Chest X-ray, PA view. Patient: 52 years old, sex F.
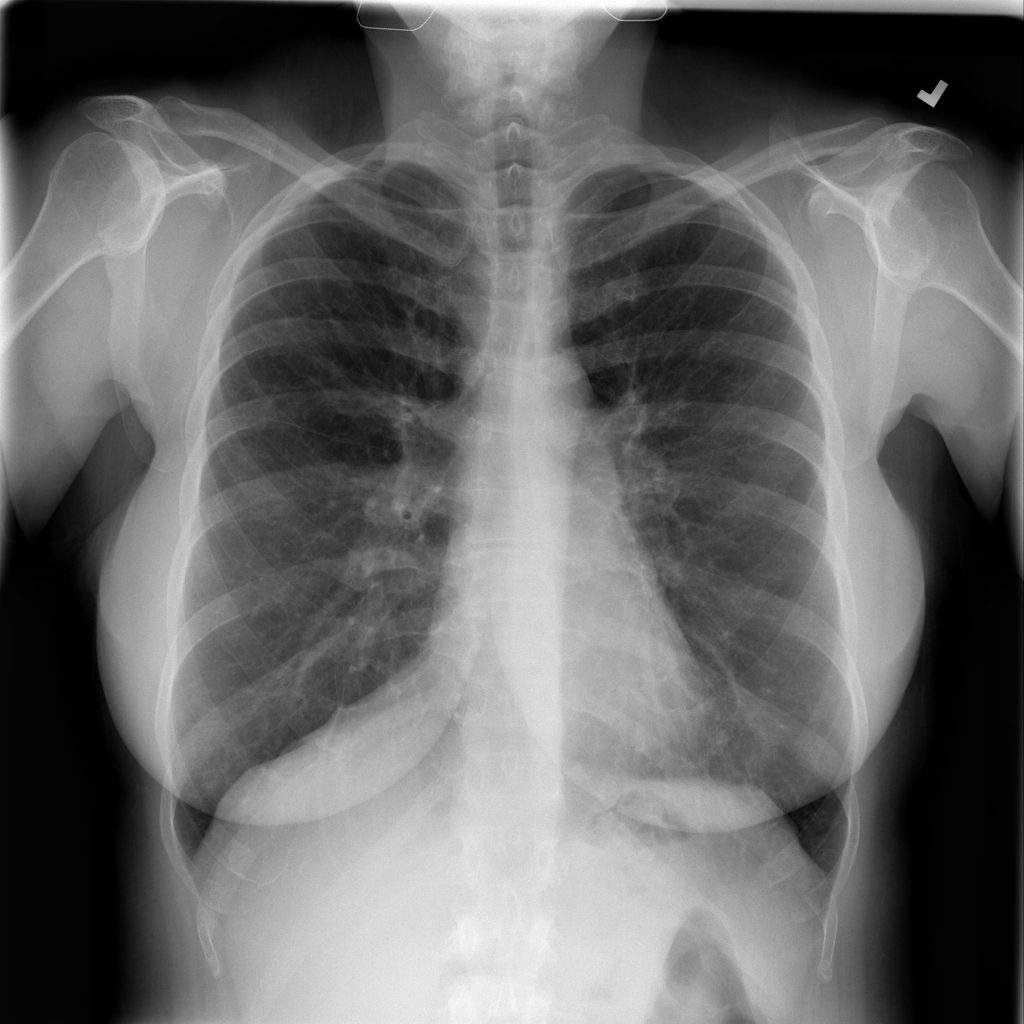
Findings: Pneumothorax